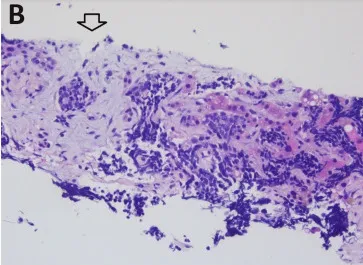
Histopathological analysis of liver tissue. B: H&E staining depicts infiltrative small cell neuroendocrine carcinoma with reactive myxoid stromal changes and fibrosis (indicated by the arrow).
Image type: pathology (h&e)